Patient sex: M
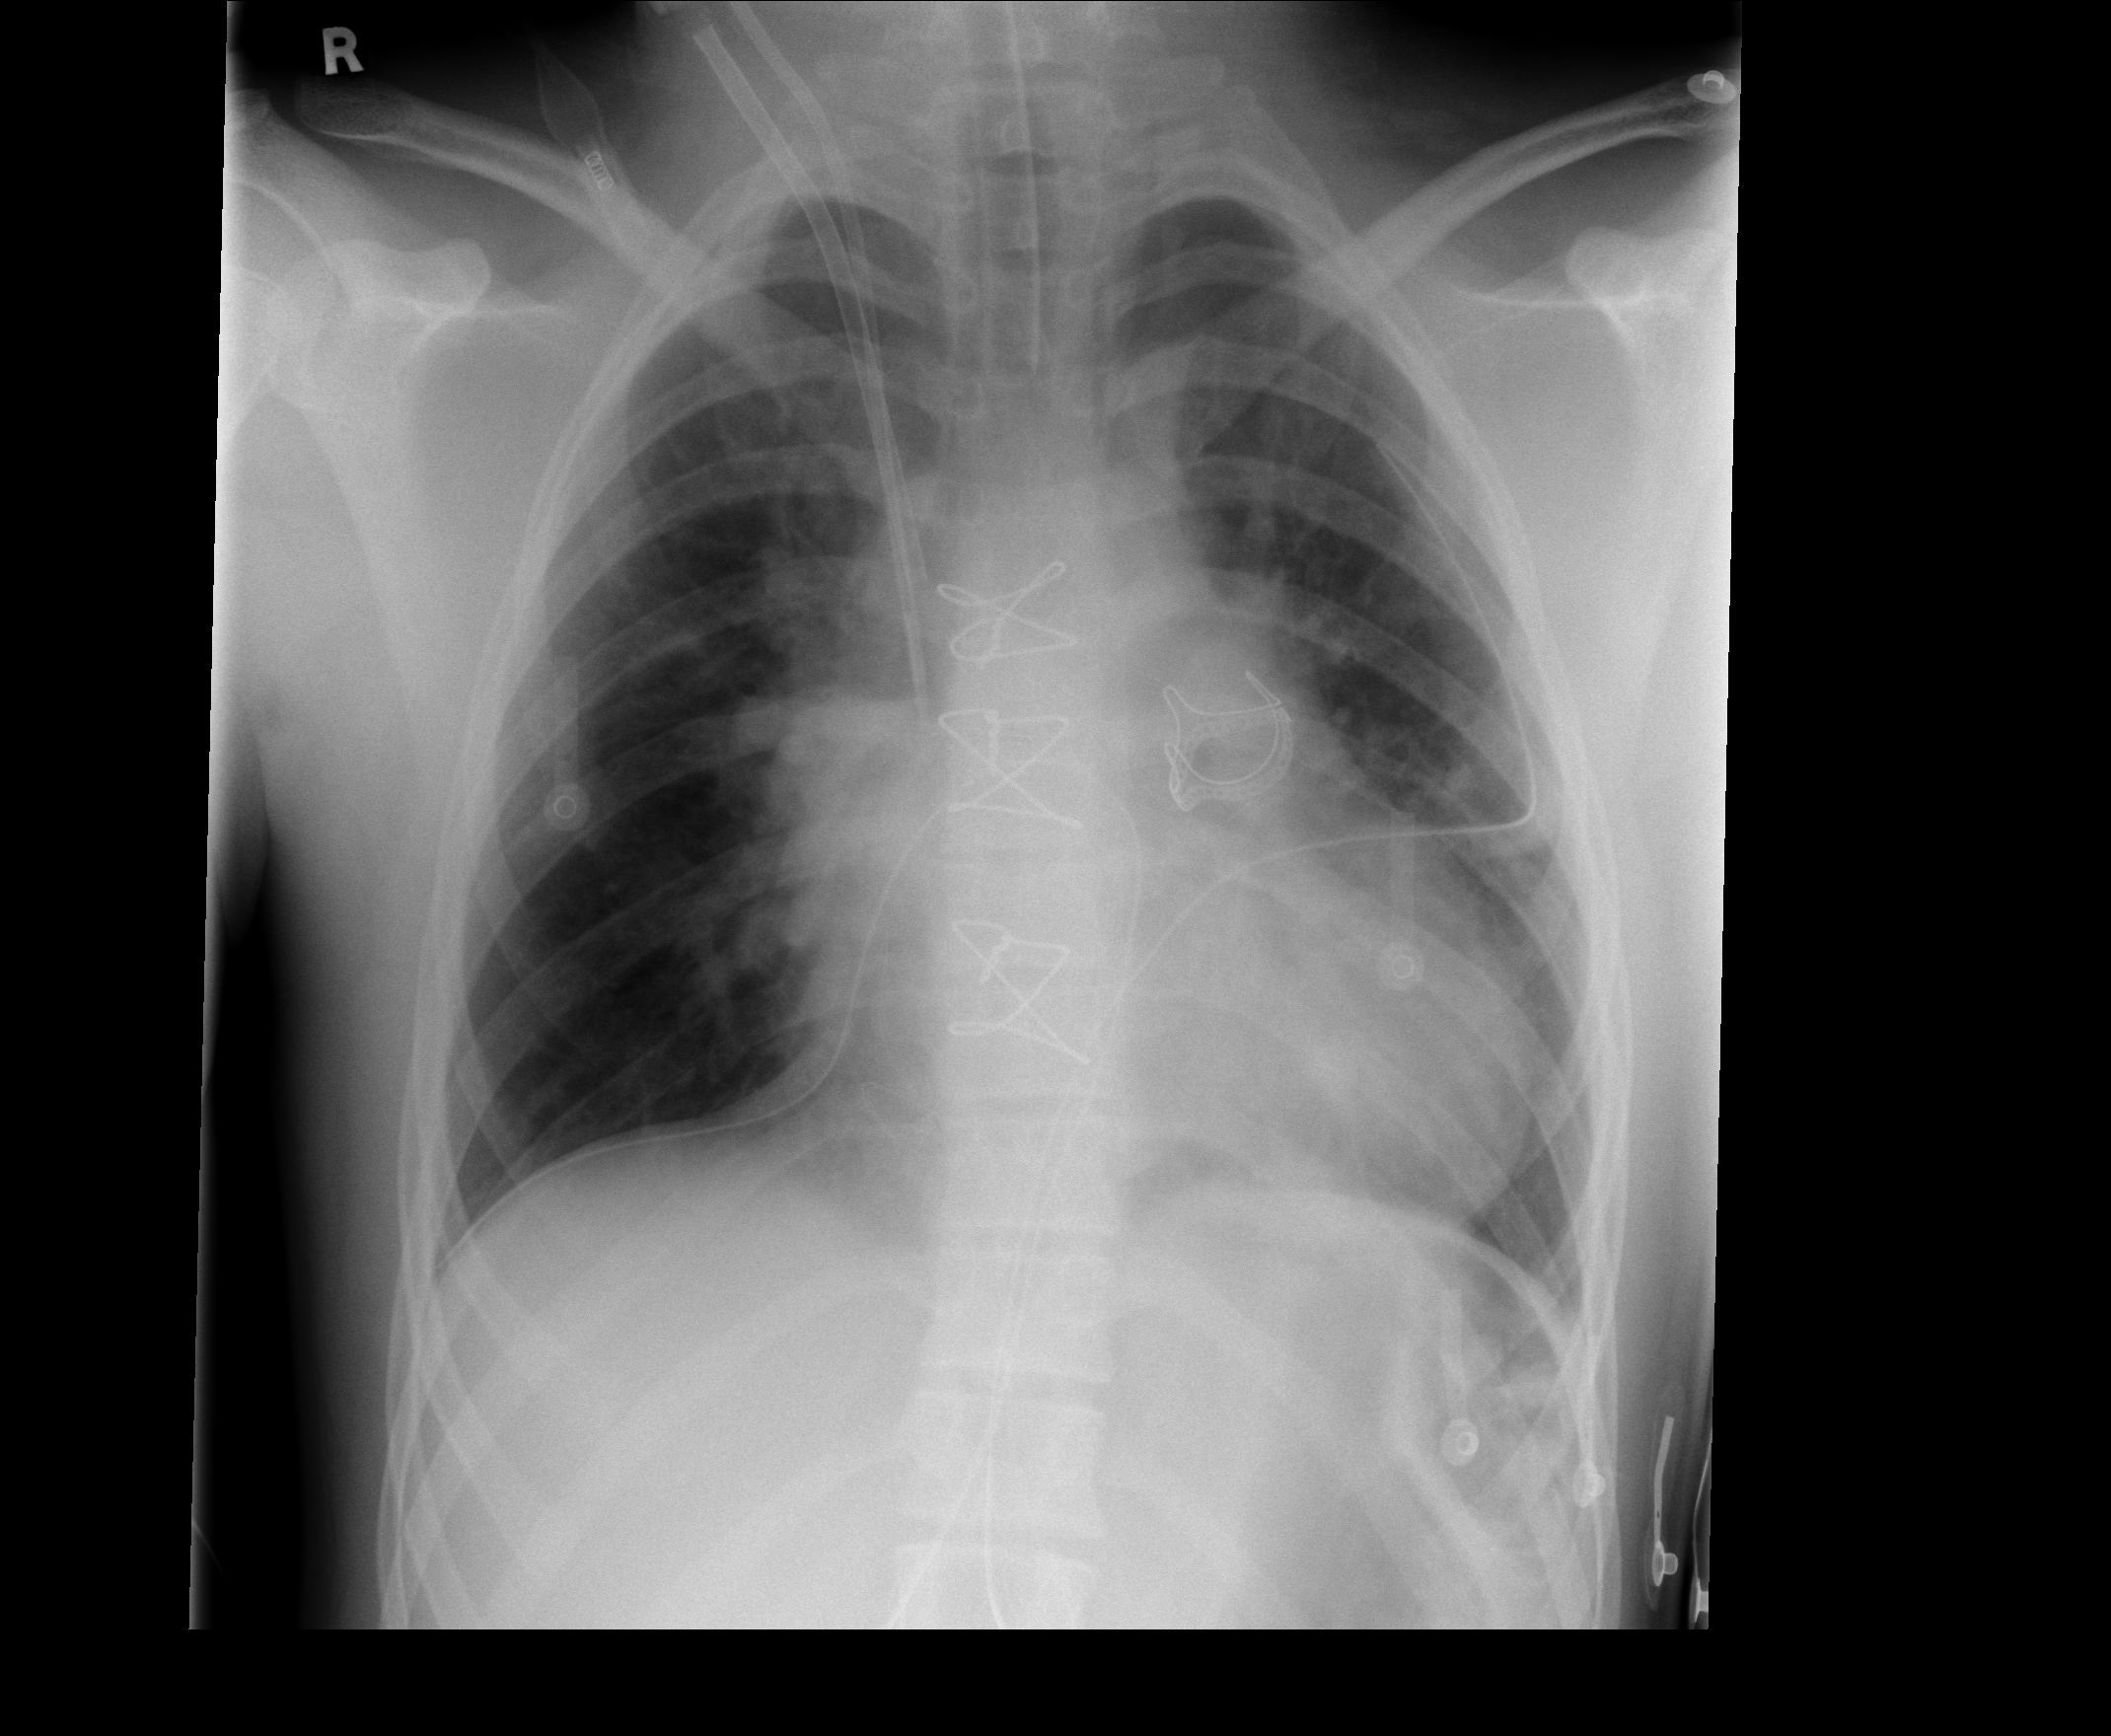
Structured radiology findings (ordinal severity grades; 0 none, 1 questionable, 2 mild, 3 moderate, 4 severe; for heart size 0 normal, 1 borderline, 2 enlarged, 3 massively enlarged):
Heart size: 1
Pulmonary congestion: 2
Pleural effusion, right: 0
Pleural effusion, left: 0
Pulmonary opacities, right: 0
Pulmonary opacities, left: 0
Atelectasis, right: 0
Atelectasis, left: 0